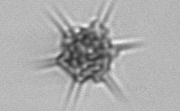
Label: Dictyocha